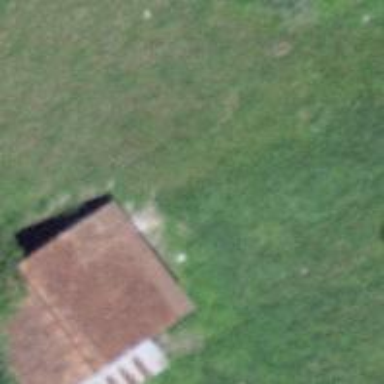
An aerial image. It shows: Rural barn.